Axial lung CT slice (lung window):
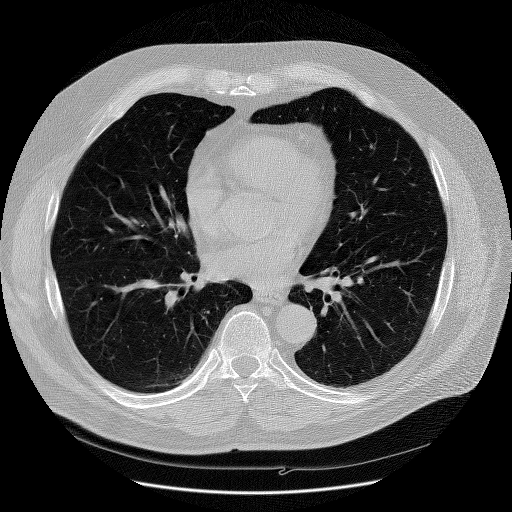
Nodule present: no